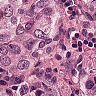
Metastatic tissue present: yes